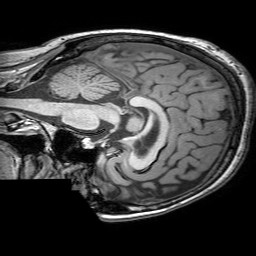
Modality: T1w
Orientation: sagittal
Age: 34
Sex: female
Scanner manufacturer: philips
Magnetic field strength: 3 T